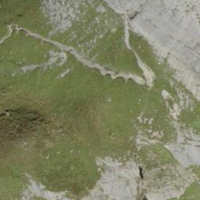
EUNIS habitat code: 25
Species observed at this site:
Arnica montana